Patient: sex F, age 57
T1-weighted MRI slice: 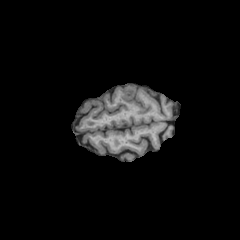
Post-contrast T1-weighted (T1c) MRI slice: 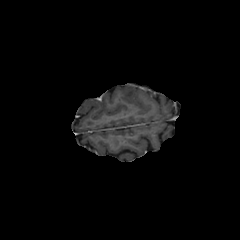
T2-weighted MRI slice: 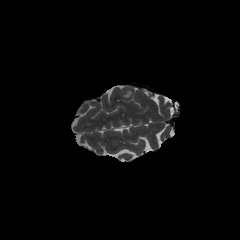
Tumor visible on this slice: yes
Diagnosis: Glioblastoma, IDH-wildtype
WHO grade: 4